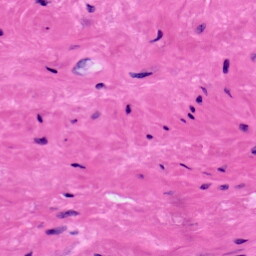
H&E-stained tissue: Prostate